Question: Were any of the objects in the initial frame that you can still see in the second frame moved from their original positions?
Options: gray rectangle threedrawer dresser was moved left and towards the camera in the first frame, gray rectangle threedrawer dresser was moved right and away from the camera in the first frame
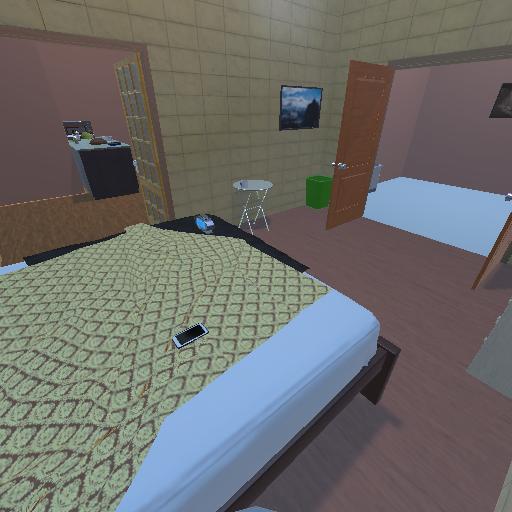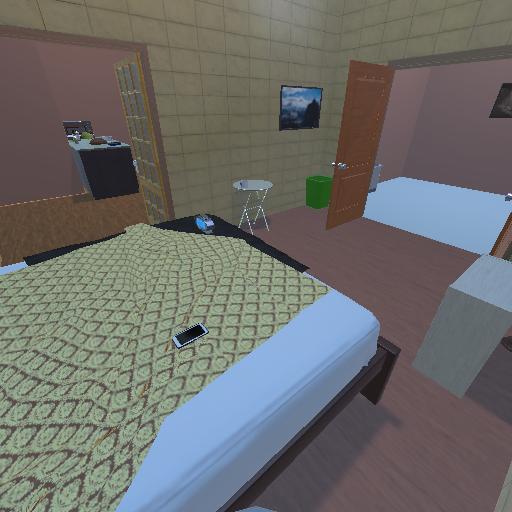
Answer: gray rectangle threedrawer dresser was moved left and towards the camera in the first frame